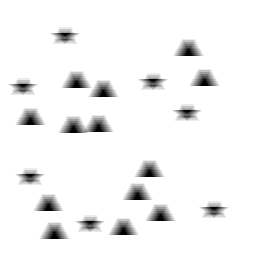
Squares: 0
Triangles: 13
Stars: 7
Total shapes: 20